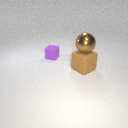
small purple rubber cube behind large brown rubber cube